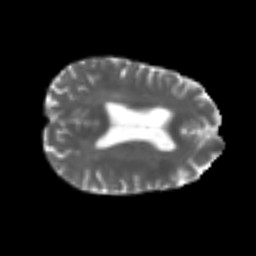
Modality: T2w
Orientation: axial
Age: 60
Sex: female
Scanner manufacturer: siemens
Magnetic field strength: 3 T
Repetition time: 4.999 s
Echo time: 0.07946 s